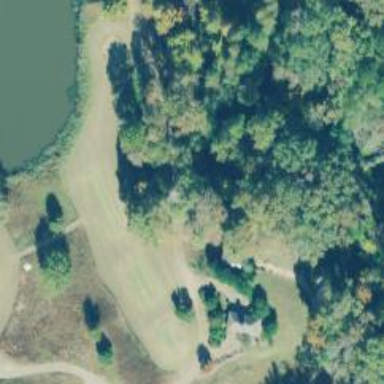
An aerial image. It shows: Rough grassy area used for golf.